Brain MRI, t2w sequence, axial 2D slice.
Patient: age 26, sex F, weight 78 kg, height 1.78 m
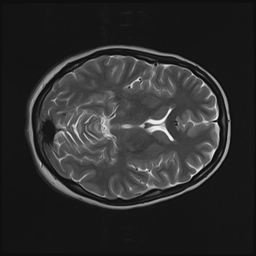